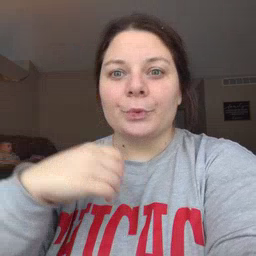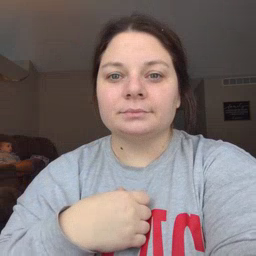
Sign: balloon